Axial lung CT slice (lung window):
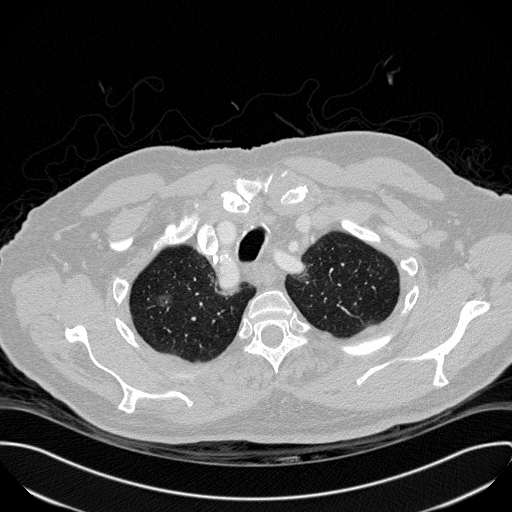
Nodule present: yes
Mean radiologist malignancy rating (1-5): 3.25